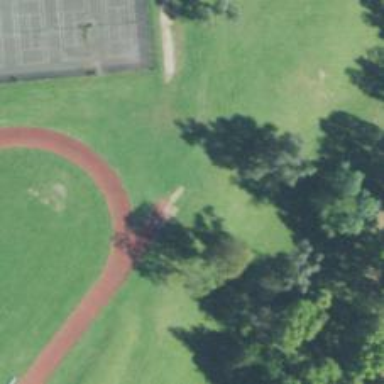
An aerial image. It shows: Athletics track located on leisure land.